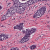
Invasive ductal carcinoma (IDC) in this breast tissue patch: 1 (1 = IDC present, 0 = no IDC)